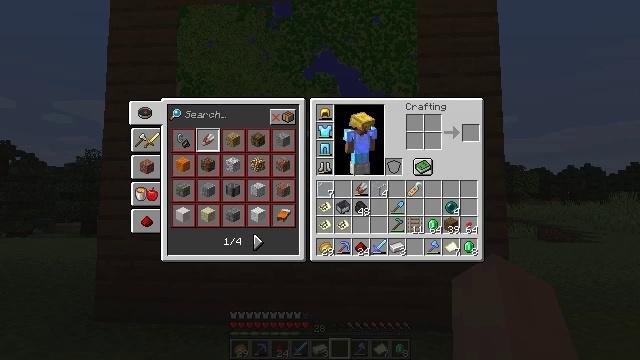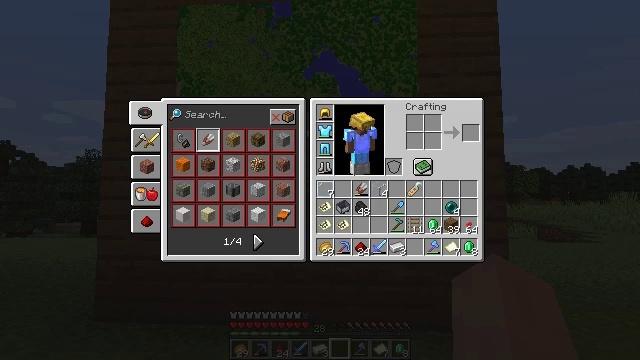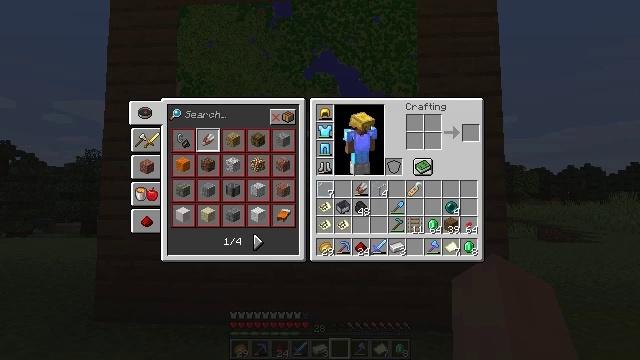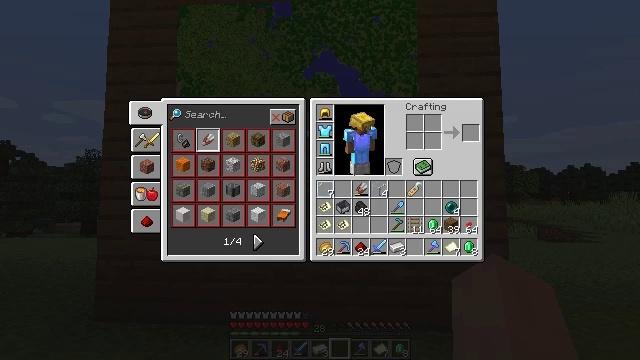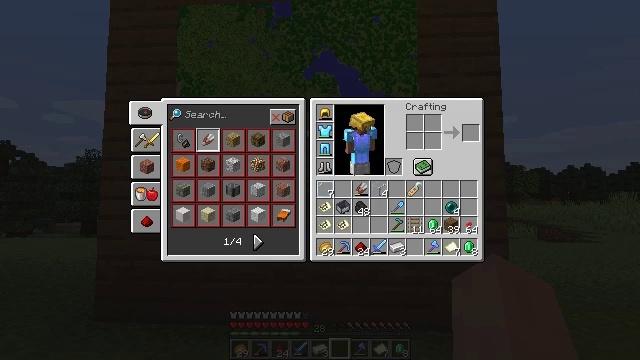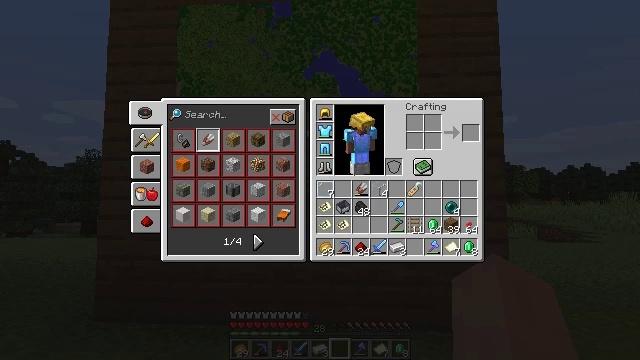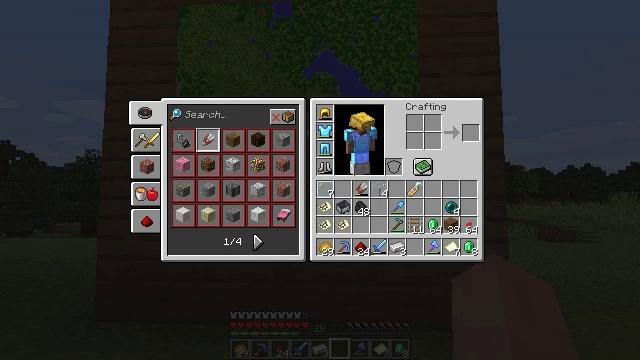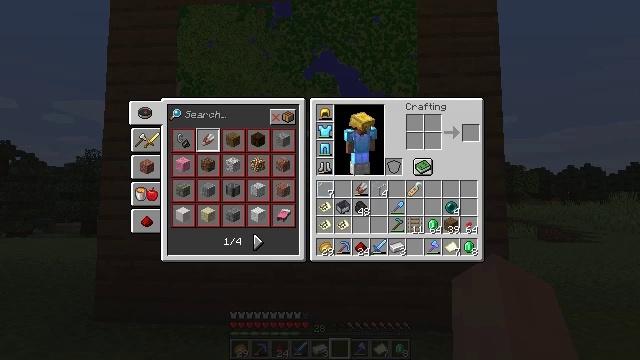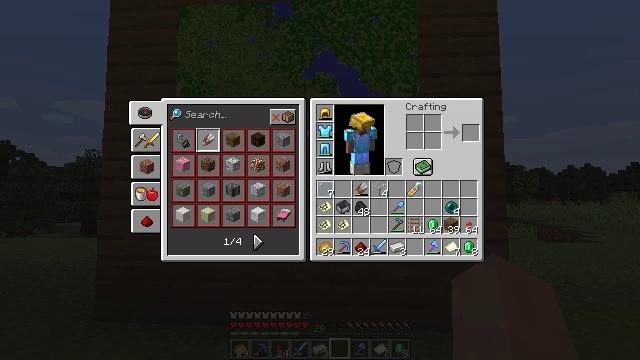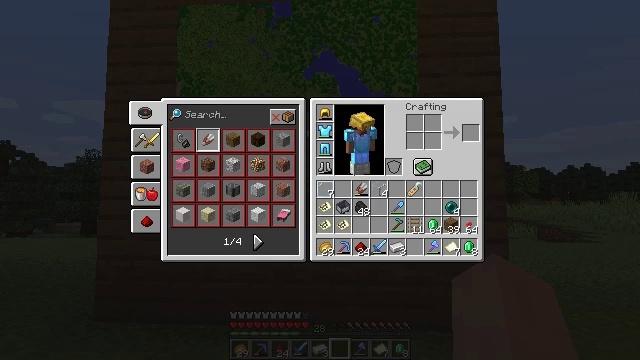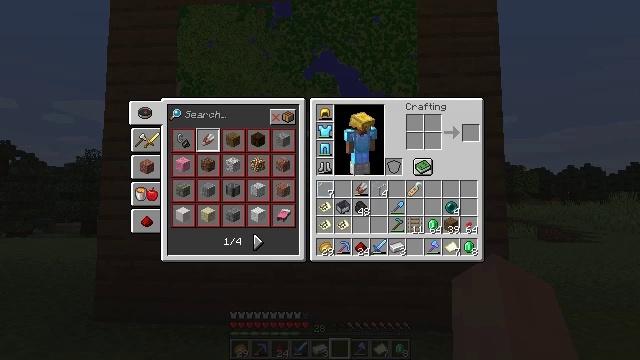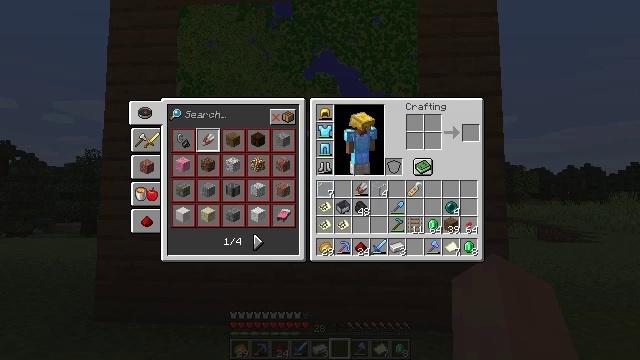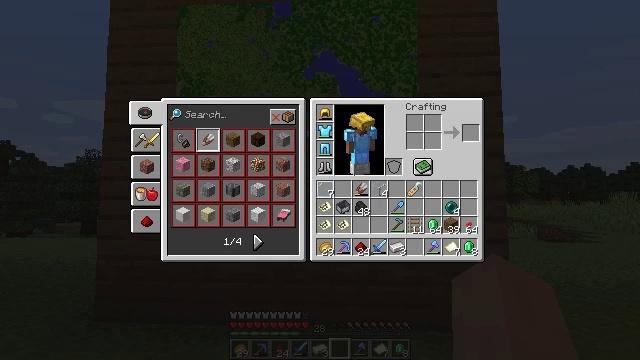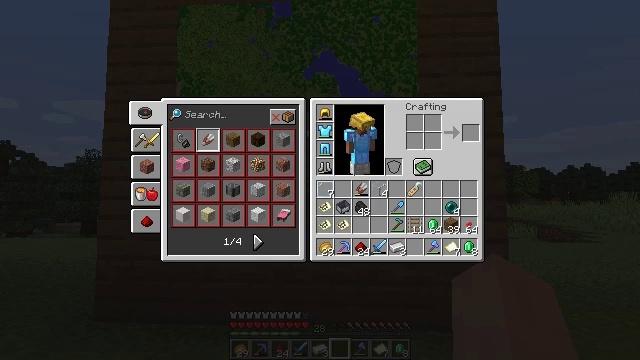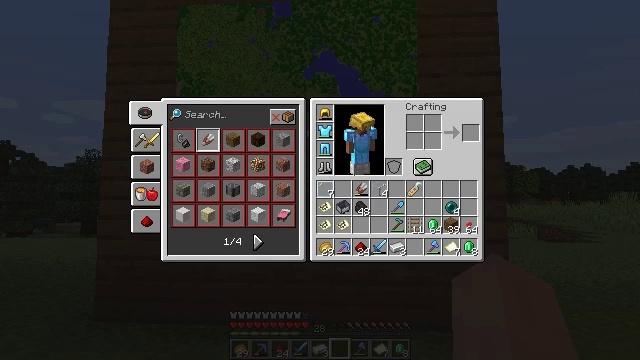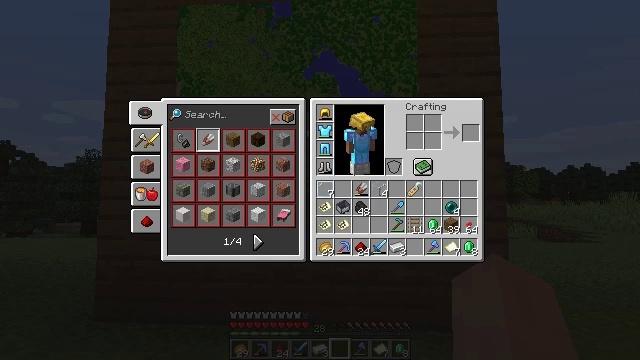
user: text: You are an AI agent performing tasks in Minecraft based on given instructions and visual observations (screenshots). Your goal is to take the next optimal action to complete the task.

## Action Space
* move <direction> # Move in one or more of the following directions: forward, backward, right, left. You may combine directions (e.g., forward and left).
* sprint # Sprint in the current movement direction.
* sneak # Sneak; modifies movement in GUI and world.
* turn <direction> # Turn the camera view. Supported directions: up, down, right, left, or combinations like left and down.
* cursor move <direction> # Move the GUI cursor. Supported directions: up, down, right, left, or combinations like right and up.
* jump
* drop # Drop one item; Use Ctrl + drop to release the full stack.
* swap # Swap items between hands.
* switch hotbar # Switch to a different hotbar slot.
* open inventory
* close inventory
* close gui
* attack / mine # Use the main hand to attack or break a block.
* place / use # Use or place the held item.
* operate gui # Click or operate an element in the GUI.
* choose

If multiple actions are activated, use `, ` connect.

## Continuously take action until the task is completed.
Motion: motion action
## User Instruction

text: Arrange sticks and leather to get an item frame.
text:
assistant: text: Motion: no_op
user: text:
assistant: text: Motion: no_op
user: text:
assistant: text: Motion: no_op
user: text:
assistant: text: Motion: no_op
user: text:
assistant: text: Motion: no_op
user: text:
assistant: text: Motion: no_op
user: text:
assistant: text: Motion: no_op
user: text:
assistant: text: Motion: no_op
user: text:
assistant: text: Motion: no_op
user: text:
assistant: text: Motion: no_op
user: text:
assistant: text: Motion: no_op
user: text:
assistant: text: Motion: no_op
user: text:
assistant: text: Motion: no_op
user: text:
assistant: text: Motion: no_op
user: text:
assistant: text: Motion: no_op
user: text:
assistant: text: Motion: no_op
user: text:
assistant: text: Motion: no_op
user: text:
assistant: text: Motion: no_op
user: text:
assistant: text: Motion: no_op
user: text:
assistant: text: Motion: no_op
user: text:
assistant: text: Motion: no_op
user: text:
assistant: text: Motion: no_op
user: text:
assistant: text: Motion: no_op
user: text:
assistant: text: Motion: no_op
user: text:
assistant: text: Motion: no_op
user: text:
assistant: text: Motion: no_op
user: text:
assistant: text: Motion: no_op
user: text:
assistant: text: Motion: no_op
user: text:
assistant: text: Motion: no_op
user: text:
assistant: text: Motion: no_op